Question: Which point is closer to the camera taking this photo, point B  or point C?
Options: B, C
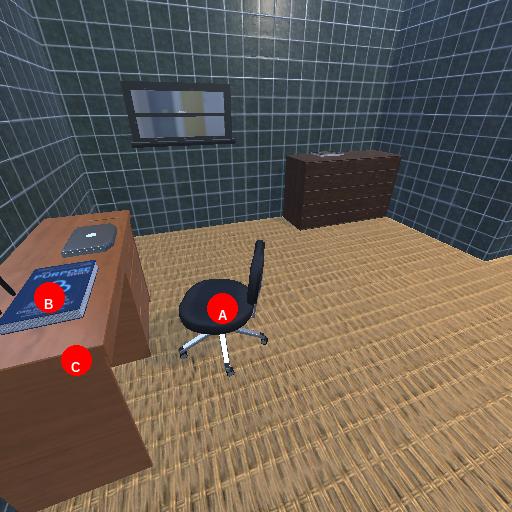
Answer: B